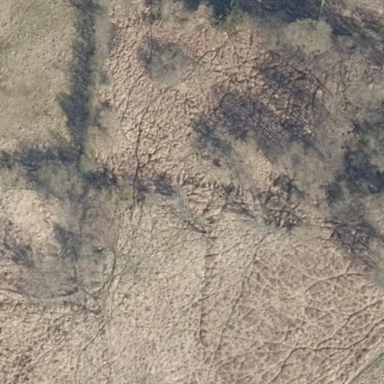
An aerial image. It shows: Wetland area characterized by wet meadow.